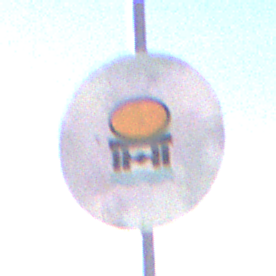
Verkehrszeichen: VerbotFahrzeugeWassergefaehrdenderLadung
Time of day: Midday
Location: Outdoor (Nature)
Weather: Clear
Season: NotSpecified
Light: Natural